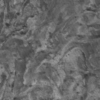
Label: not_dusty